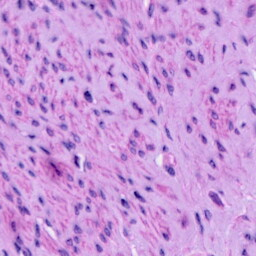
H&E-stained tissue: Cervix